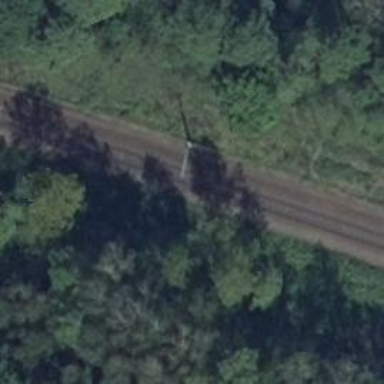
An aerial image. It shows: Railway signal.